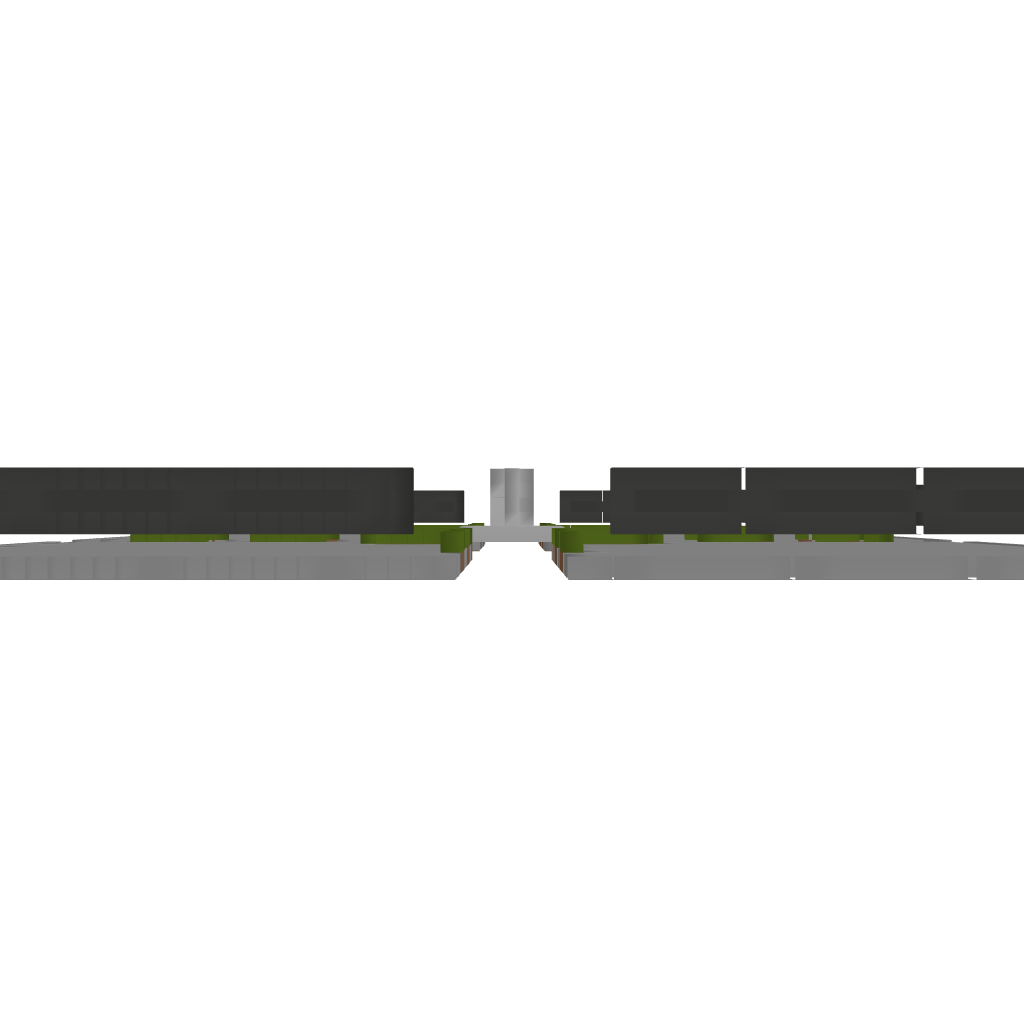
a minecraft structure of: Roman Garden